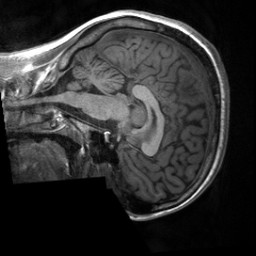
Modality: T1w
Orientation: sagittal
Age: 19
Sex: female
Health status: healthy
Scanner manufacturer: siemens
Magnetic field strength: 3 T
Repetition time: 2 s
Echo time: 0.00232 s